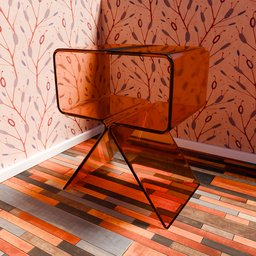
Label: furniture